Question: I want to make an interactive graph. In the first graph, using the "tap" widget, the values "x" shown by the "hover" widget are selected, the values d(:,x) are plotted on the second graph. When you click the "tap" widget again to another place in Graph 1, graph 2 is updated. But I do not know how to write a callback to the "tap" widget.
An example of what I am looking for is this

the presented code creates two graphs, but does not update the second graph:
'''
import numpy as np
from bokeh.plotting import figure, output_file, show, ColumnDataSource
from bokeh.plotting import figure, show
from bokeh.layouts import row
import os
from numpy.lib.function_base import select
import pandas as pd
from bokeh.models import ColumnDataSource, CustomJS, TapTool
N = 500
x = np.linspace(0, 10, N)
y = np.linspace(0, 10, N)
xx, yy = np.meshgrid(x, y)
d = np.sin(xx)*np.cos(yy)
len_d=len(d)
plot1 = figure(tooltips=[("x", "$x{0}"), ("y", "$y"), ("value", "@image")],
plot_height=350, plot_width=400,title="Graph 1 d",tools = "tap")
plot2=figure(plot_height=350, plot_width=400, title="Graph 2 d(tap selection(x))",
tools="pan,box_select,crosshair,box_zoom,reset,save,wheel_zoom,hover")
#f = d[:,select]
lines = plot2.line(x = 'x', y = 'y', source = ColumnDataSource({'x': d[0] , 'y': -np.arange(len_d)}))
lines.visible = False
plot1.x_range.range_padding = plot1.y_range.range_padding = 0
data = dict(
image=[d], pattern=['smooth ramp'],
x=[0], y=[5], dw=[20], dh=[10]
)
code = '''if (cb_data.source.selected.indices.length > 0){
lines.visible = true;
var selected_index = cb_data.source.selected.indices[0];
lines.data_source.data['x'] = d[selected_index]
lines.data_source.change.emit();
}'''
cds = ColumnDataSource(data=data)
plot1.image(source=cds, x=0, y=-len(d), dw=len(d[0]), dh=len(d),palette='Spectral11', level="image")
plot1.grid.grid_line_width = 0.5
plot1.select(TapTool).callback = CustomJS(args = {'lines': lines, 'd': d}, code = code)
plots = row(plot1, plot2)
show(plots)
'''
I really appreciate any help you can provide
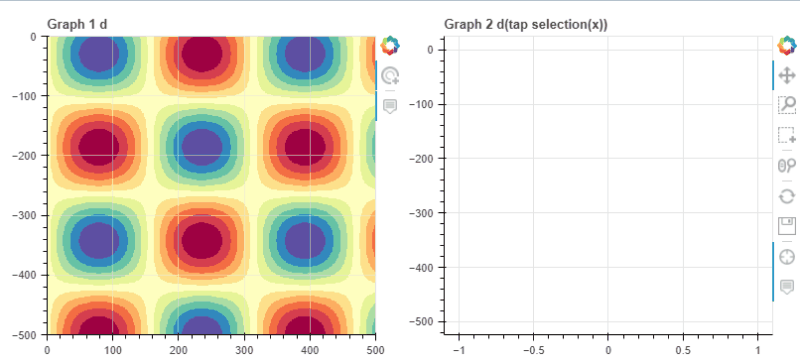
Answer: Here is a solution which selects data from the image.
'''
import numpy as np
import pandas as pd
from bokeh.plotting import figure, output_notebook, show
from bokeh.layouts import row
from bokeh.models import ColumnDataSource, CustomJS
output_notebook()
N = 500
x = np.linspace(0, 10, N)
y = np.linspace(0, 10, N)
xx, yy = np.meshgrid(x, y)
d = np.sin(xx)*np.cos(yy)
len_d=len(d)
data = dict(
image=[d], pattern=['smooth ramp'],
x=[0], y=[5], dw=[20], dh=[10]
)
# plot 1
cds_p1 = ColumnDataSource(data=data)
plot1 = figure(
plot_height=350,
plot_width=400,
title="Graph 1 d",
x_range =(0,500),
y_range =(-500, 0),
tooltips=[("x", "$x{0}")]
)
plot1.grid.grid_line_width = 0.5
plot1.image(
source=cds_p1,
x=0,
y=-len_d,
dw=len_d,
dh=len_d,
palette='Spectral11',
level="image"
)
# plot 2
y_index = -np.arange(len_d)
cds_p2 = ColumnDataSource(
{'x': d[0] , 'y':-np.arange(len_d) }
)
plot2=figure(
plot_height=350,
plot_width=400,
title="Graph 2 d(tap selection(x))",
x_range =(-1,1),
y_range =(-500, 0),
tools="")
plot2.line(x = 'x', y = 'y', source=cds_p2)
# important JS part
callback = CustomJS(
args=dict(cds_original=cds_p1, cds_p2=cds_p2),
code="""
// console.log('Tap event occurred at x-position: ' + cb_obj.x)
const data = cds_original.data
const next = cds_p2.data
var xpos = Math.round(cb_obj.x)
console.log((xpos-1)*500)
console.log(data['image'])
var x = []
for(var i=xpos; i<500*500; i+=500){
console.log(data['image'][0][i])
x.push(data['image'][0][i])
}
next['x'] = x
console.log(next)
cds_p2.change.emit()
""")
plot1.js_on_event('tap', callback)
plots = row(plot1, plot2)
show(plots)
'''
I think this is not the final solution but maybe this brings you one step closer.